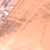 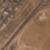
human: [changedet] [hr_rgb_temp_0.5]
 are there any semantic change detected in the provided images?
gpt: New constructions and a road were built in the desert.